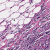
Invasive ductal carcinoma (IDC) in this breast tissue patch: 0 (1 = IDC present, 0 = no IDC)